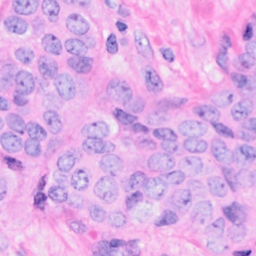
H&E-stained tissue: Breast